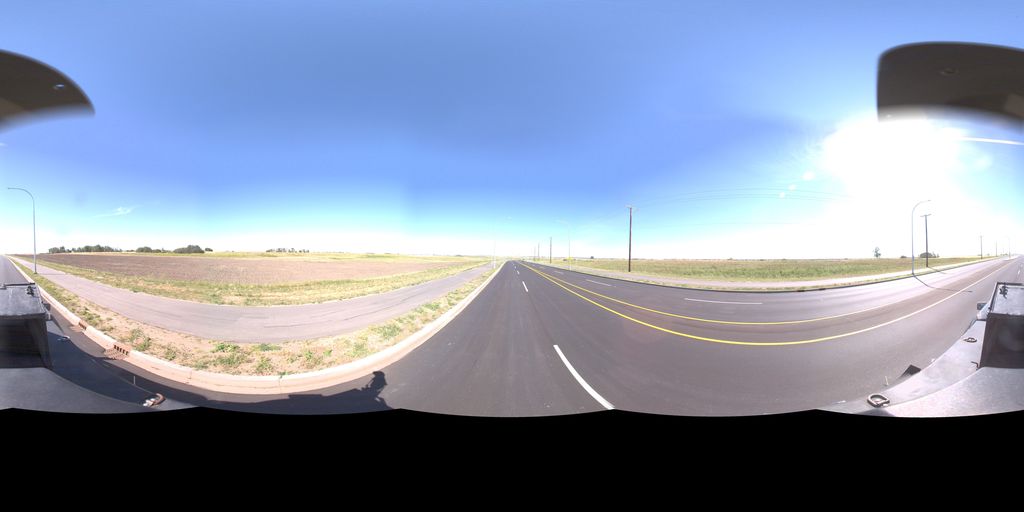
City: saskatoon